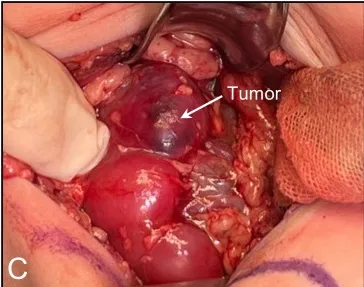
(C) Partially collapsed lower pole of the left kidney.
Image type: medical_photograph (other_medical_photograph)